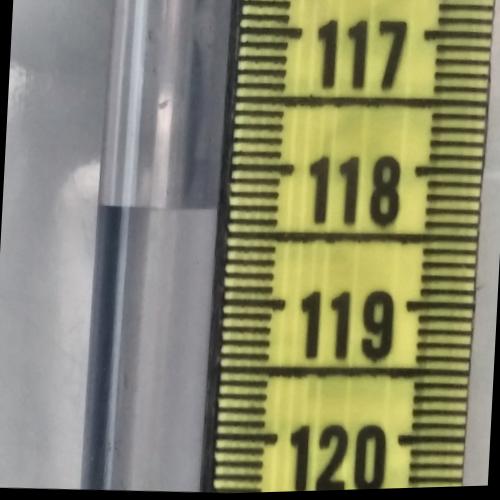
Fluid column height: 118.3 cm